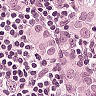
Metastatic tissue present: yes